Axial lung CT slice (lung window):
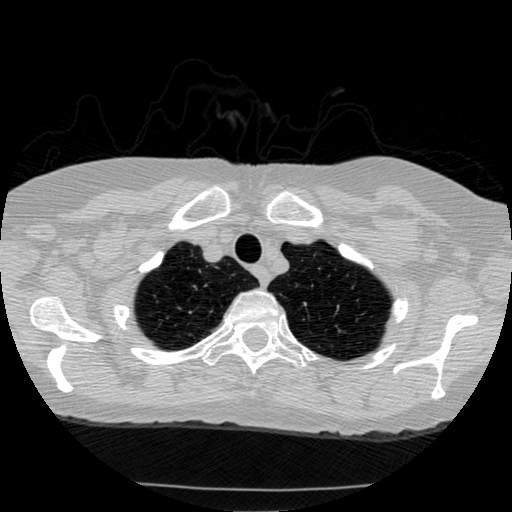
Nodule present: no